Field crop: maize
Growth stage: 2
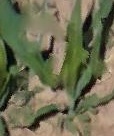
Species: maize